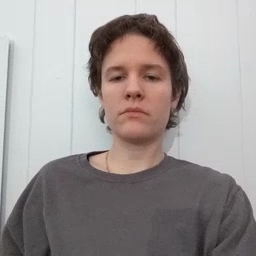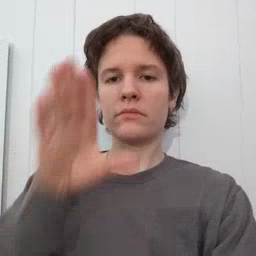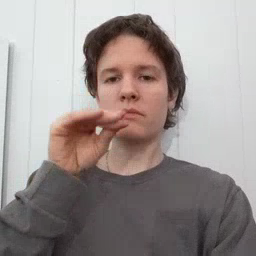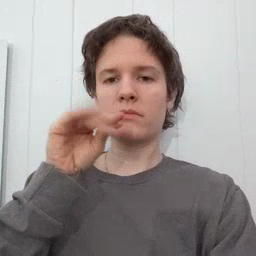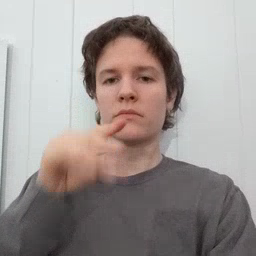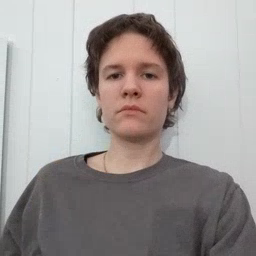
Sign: goose